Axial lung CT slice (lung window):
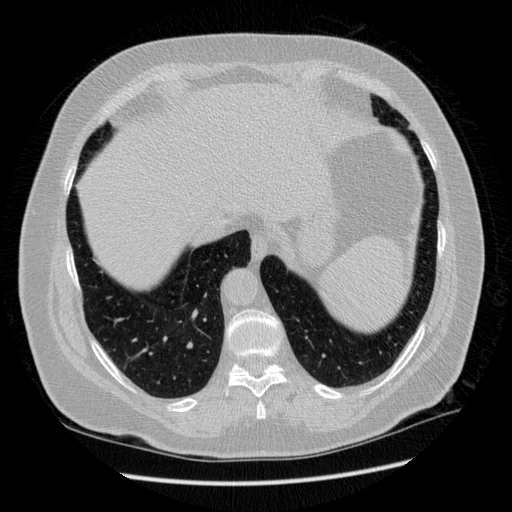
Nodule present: no